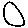
Label: circle